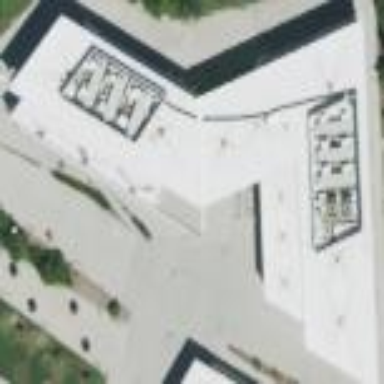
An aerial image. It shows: College building.